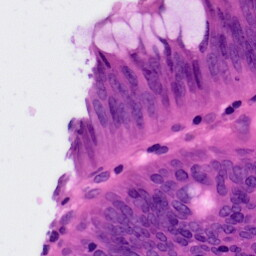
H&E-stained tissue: Colon